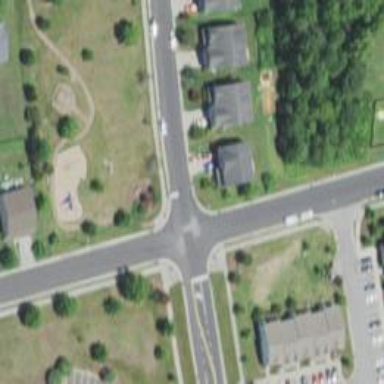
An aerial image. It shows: Unmarked crossing on footway.